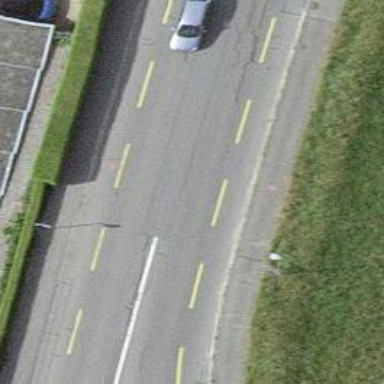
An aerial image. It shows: Primary highway with advisory cycle lane.